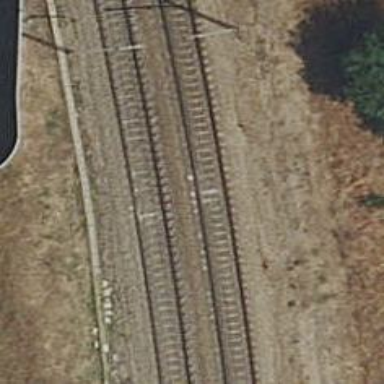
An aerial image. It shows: Railway track with contact line for electrification.